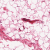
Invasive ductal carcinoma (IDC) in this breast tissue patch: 0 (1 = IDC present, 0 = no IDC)